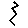
Label: zigzag